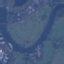
Label: River